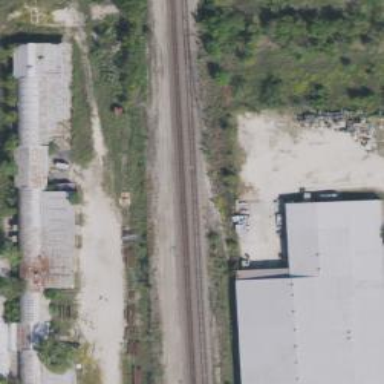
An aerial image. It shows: Abandoned railway.